Field crop: maize
Growth stage: 2
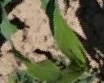
Species: maize